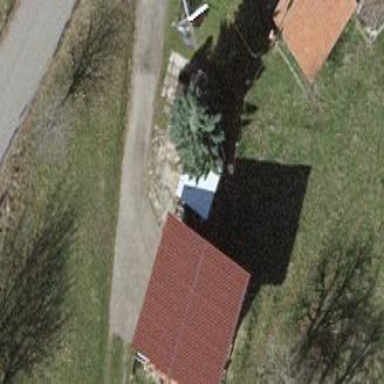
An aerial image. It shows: Shed building with gabled roof.